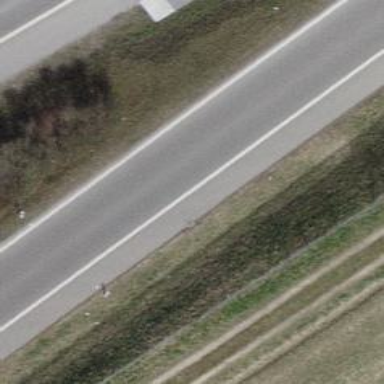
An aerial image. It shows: Primary link road with asphalt surface.